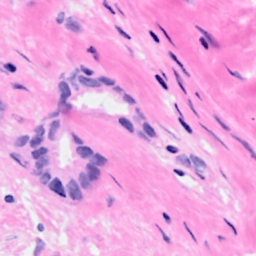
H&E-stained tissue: Breast